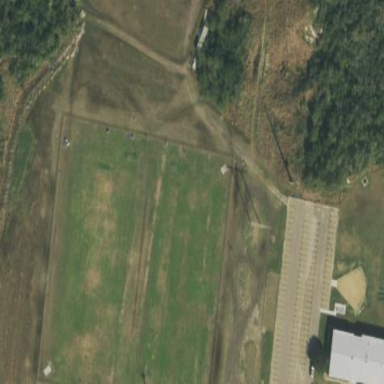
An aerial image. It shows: Grass pitch for leisure activities.